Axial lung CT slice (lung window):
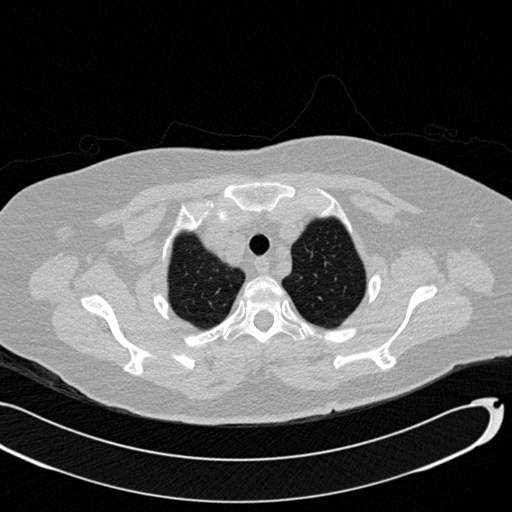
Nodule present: no